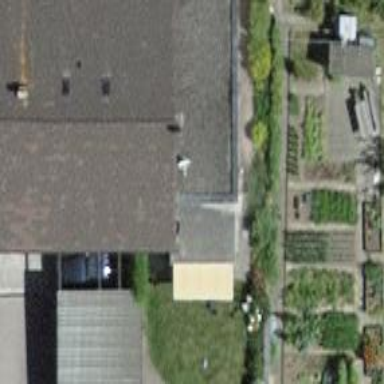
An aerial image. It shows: Simple house.